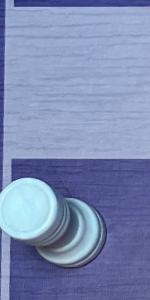
Label: Rook_White